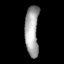
Tissue: lung
Cell type: Endothelial cells
Senescence score: 0.5802
Nuclear area (px): 676
Mean DAPI intensity: 163.58